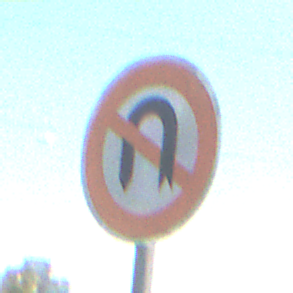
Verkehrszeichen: VerbotWenden
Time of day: Midday
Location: Outdoor (Urban)
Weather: Clear
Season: NotSpecified
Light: Natural